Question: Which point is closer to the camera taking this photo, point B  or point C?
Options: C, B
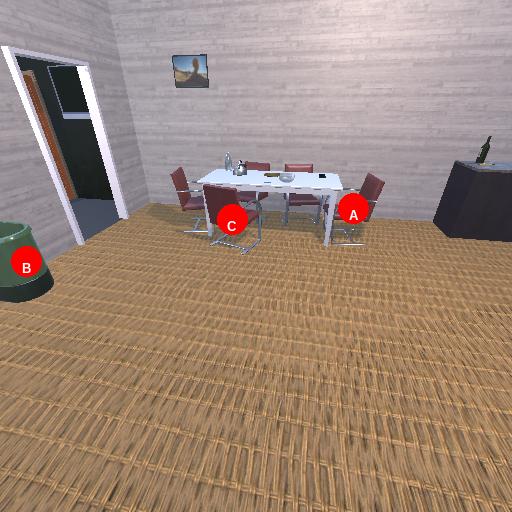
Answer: C